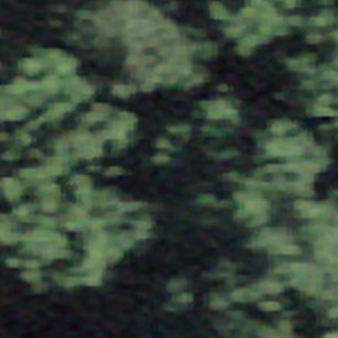
Label: other